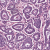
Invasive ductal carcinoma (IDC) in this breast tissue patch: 1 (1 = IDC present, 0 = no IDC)